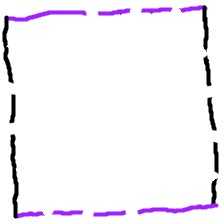
Shape: square